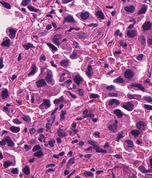
Tumor epithelial tissue: yes
Tumor-associated stroma tissue: no
Normal tissue: no